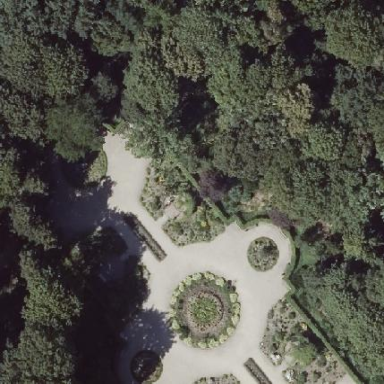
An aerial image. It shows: Garden that is leisure land.